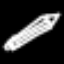
Label: pencil